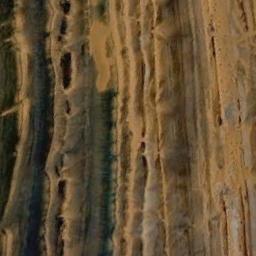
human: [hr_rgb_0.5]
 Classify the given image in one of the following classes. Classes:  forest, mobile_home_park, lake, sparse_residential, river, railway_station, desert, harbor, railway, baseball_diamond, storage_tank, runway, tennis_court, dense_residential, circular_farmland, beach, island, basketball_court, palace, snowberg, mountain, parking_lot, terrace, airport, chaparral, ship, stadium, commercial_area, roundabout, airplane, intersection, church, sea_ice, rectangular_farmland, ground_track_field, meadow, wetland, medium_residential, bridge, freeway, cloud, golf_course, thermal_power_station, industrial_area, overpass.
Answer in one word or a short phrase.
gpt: desert